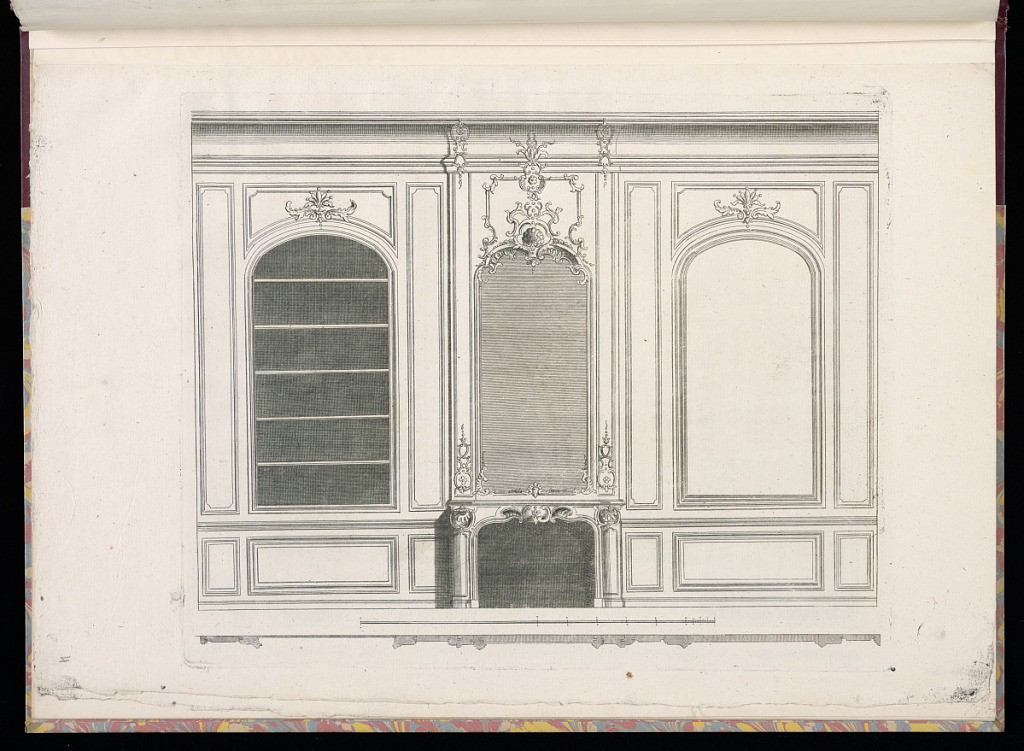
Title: Wall Elevation with Bookshelves
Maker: Étienne Charpentier, French, 1707 – after 1792
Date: mid- 18th century
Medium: Etching and engraving on laid paper
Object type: Print
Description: An interior wall elevation featuring a central chimneypiece with an arched over-mantle mirror, decorated with ornamental rococo paneling with strapwork, gadrooning, fleurons, c-scrolls, plumes, acanthus leaves and shell motifs. To the left of the chimneypiece, framed by paneling and set into the wall are six bookshelves, framed by an arch with a fleuron and acanthus leaf ornament at the top. To the right of the chimneypiece, the same again without the bookshelves. Below, at the level of the mantle-piece, is a plain dado level, consisting of three panels on each side. Below the elevation is a scale and an outline of the wall paneling, as seen from above, illustrating the shape and depth of the carving.